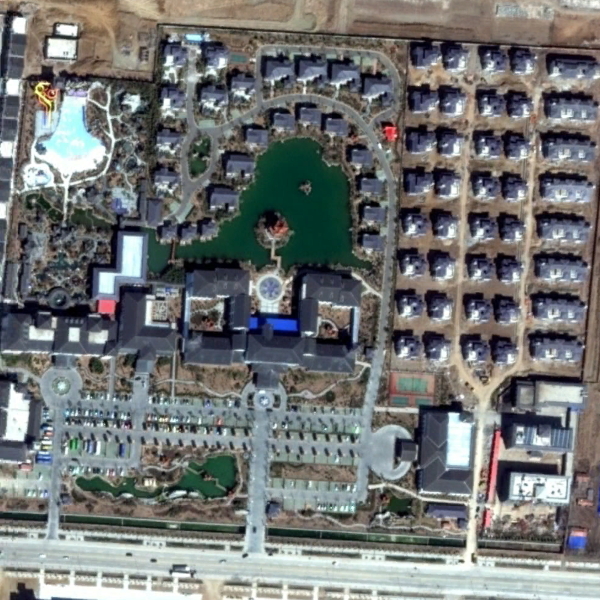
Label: Resort